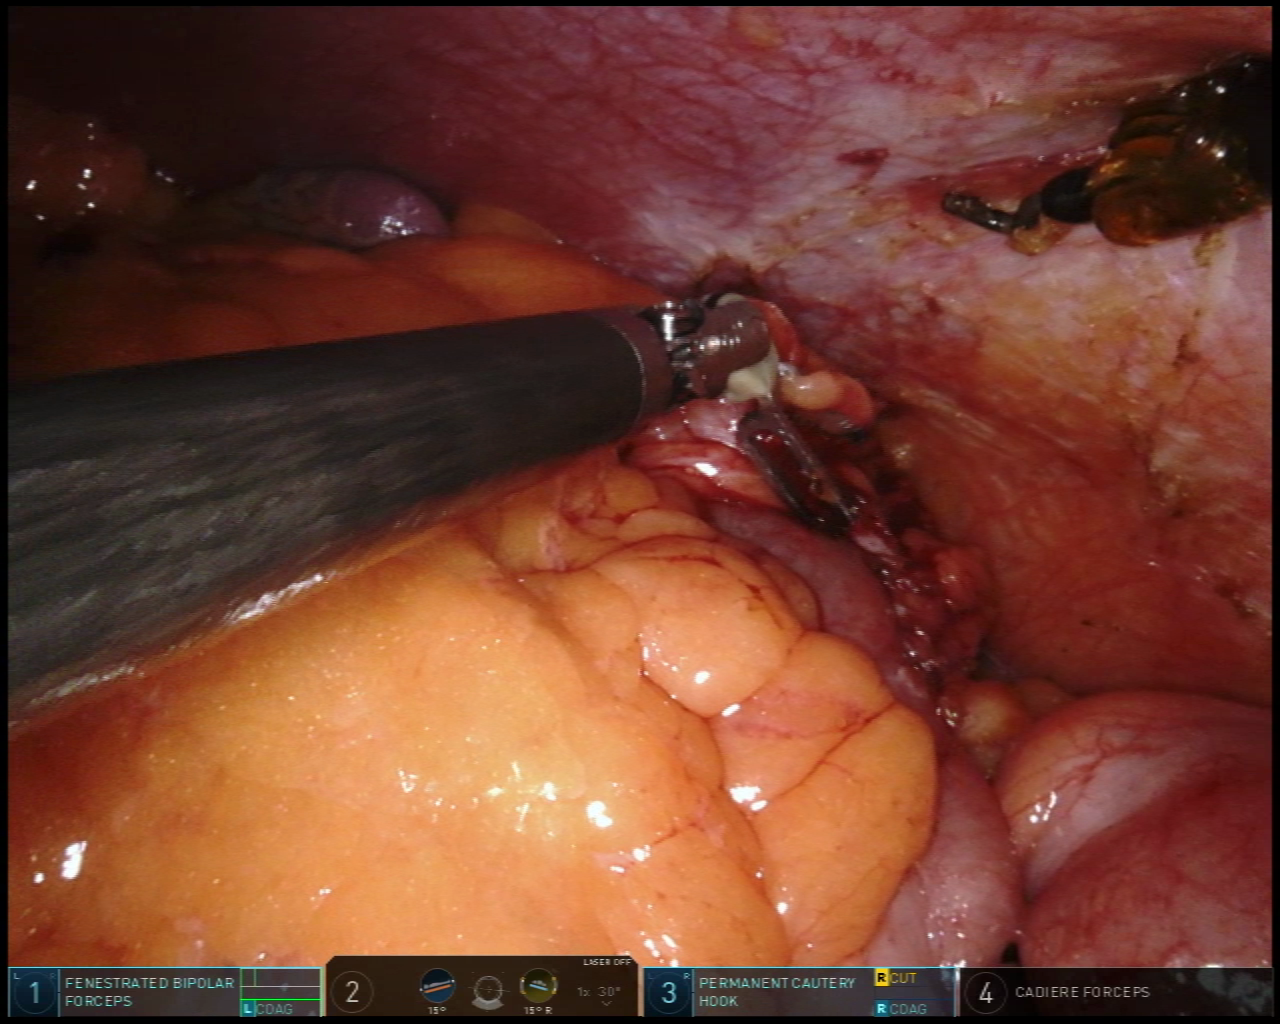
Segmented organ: spleen
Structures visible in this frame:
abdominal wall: yes
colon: yes
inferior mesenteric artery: no
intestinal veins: no
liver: no
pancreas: no
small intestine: no
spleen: yes
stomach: no
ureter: no
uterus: no
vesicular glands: no